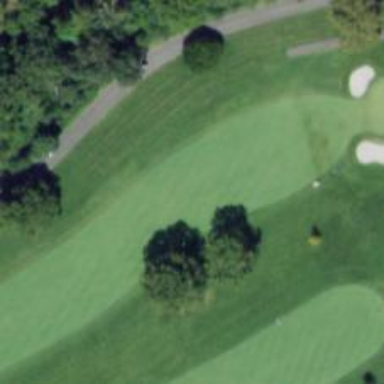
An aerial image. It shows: Golf hole.